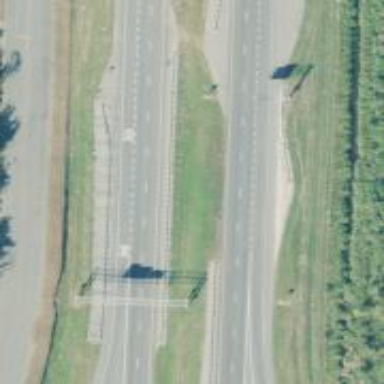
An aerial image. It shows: Motorway junction.